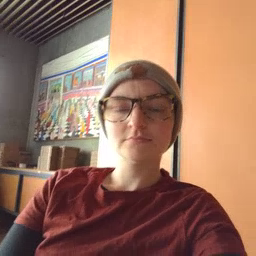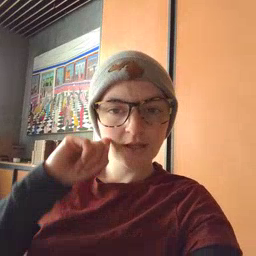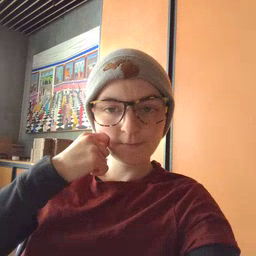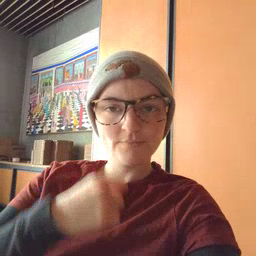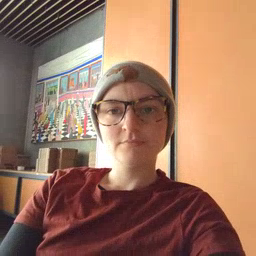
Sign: apple